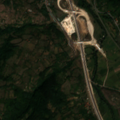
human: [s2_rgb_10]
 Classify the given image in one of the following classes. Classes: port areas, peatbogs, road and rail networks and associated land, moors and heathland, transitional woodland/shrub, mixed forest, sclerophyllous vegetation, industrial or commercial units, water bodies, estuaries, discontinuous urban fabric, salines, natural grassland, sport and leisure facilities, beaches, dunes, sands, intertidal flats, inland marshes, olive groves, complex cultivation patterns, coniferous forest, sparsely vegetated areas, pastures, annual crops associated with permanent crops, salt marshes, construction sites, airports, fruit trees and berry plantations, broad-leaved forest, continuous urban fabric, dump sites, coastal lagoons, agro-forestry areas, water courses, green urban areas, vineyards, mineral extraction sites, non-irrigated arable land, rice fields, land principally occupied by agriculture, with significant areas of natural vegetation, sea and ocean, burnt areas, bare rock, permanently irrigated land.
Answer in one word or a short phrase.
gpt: industrial or commercial units, complex cultivation patterns, land principally occupied by agriculture, with significant areas of natural vegetation, transitional woodland/shrub